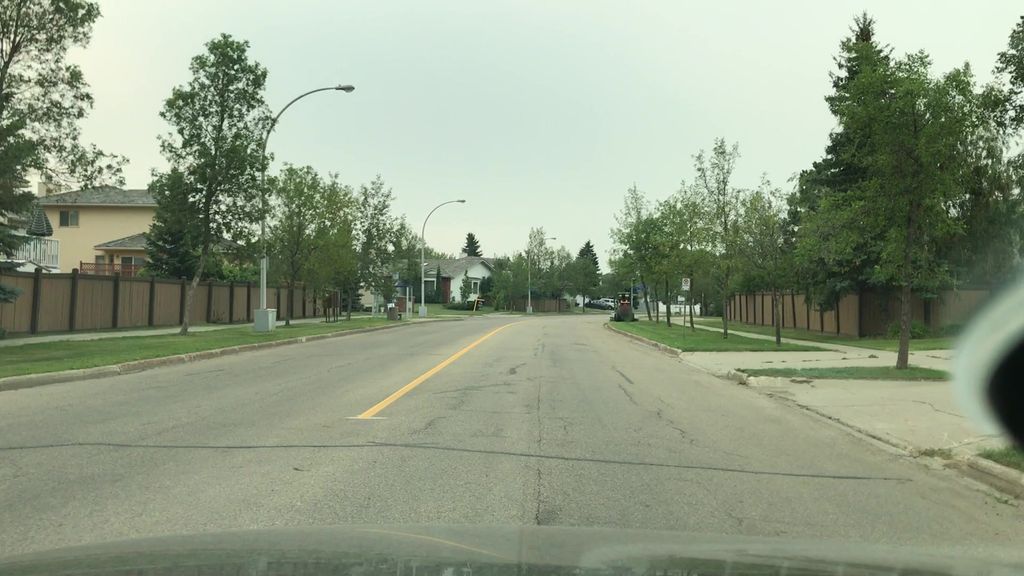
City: edmonton